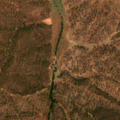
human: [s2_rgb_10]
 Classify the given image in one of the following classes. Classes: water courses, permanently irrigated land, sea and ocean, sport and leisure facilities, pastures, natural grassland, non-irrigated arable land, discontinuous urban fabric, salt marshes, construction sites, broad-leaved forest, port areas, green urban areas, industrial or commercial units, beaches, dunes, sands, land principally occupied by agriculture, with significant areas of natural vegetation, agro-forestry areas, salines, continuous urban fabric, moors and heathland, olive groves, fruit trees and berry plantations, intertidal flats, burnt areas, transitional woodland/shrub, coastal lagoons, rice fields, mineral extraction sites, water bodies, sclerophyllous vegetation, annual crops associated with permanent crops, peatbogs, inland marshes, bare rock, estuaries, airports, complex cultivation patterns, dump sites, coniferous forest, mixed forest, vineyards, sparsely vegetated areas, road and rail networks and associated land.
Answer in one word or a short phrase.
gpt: agro-forestry areas, broad-leaved forest